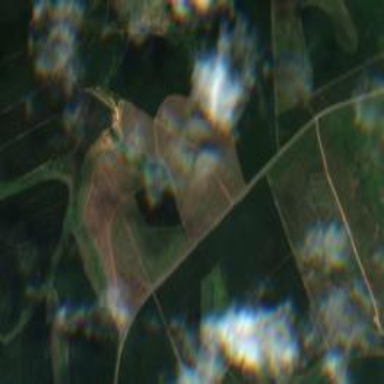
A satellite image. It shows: Forest area designated for plantation forestry.